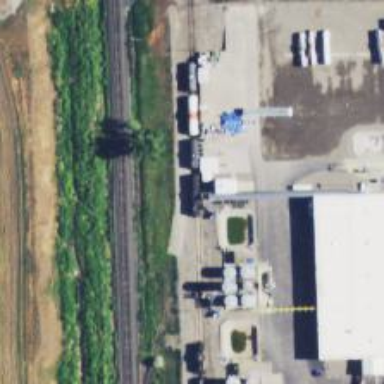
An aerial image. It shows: Railway siding for service.